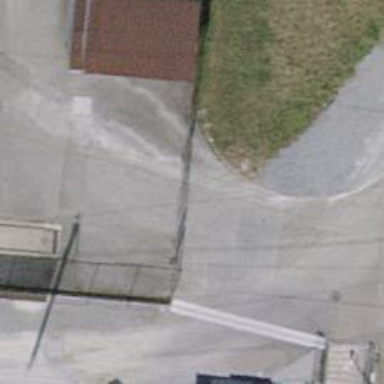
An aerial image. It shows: Fence.